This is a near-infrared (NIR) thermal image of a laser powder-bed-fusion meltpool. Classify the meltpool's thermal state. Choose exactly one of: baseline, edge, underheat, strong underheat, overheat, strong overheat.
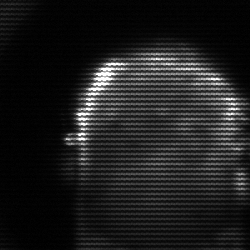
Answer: baseline